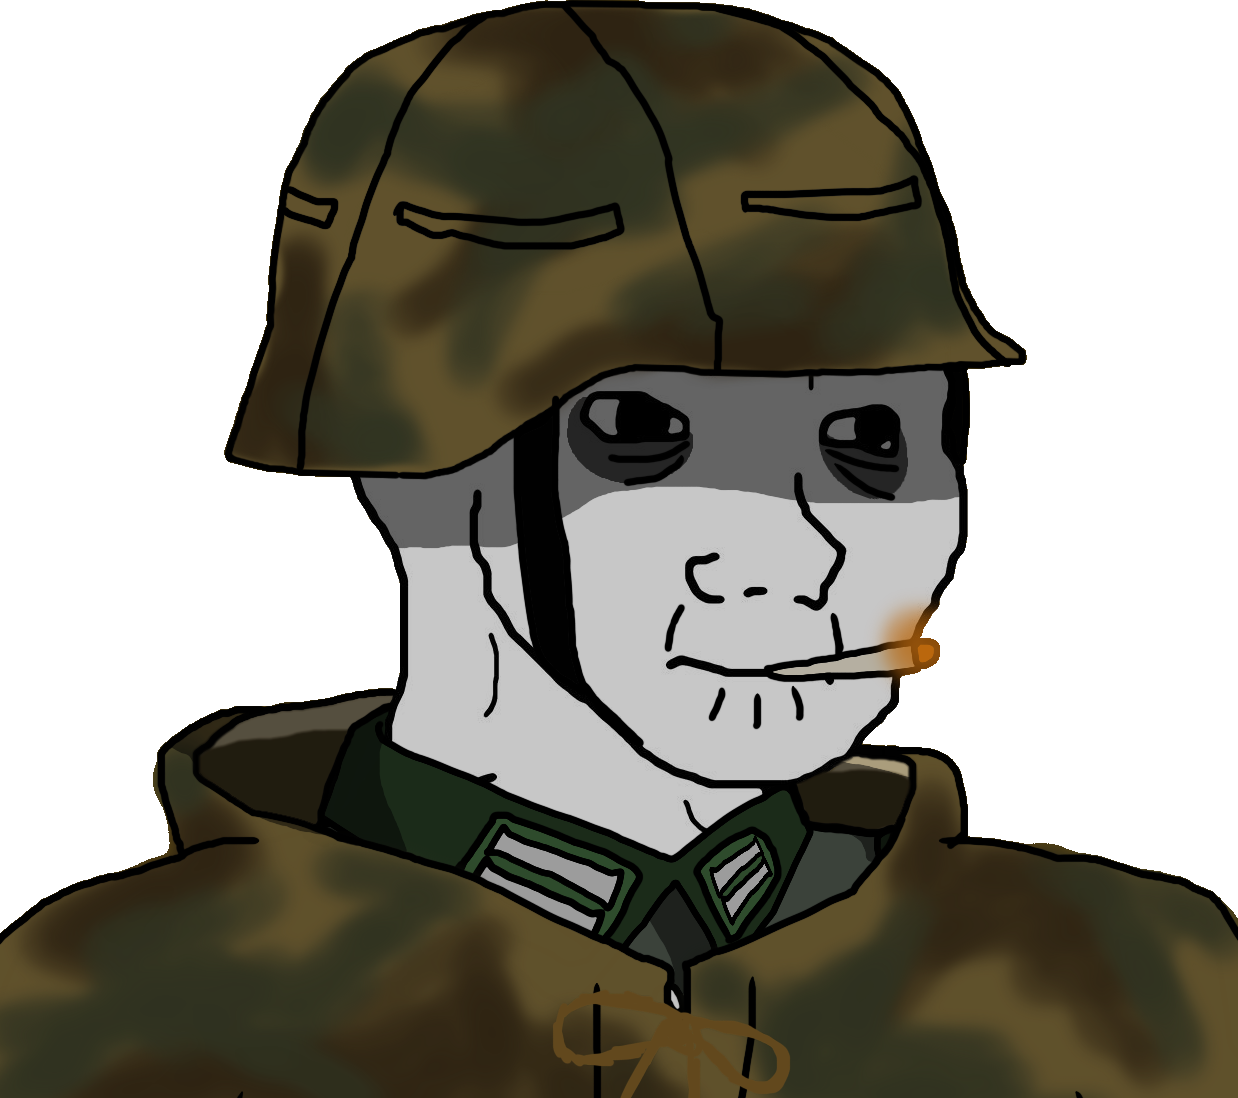
Label: 5_Doomer